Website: apple
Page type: address-validator
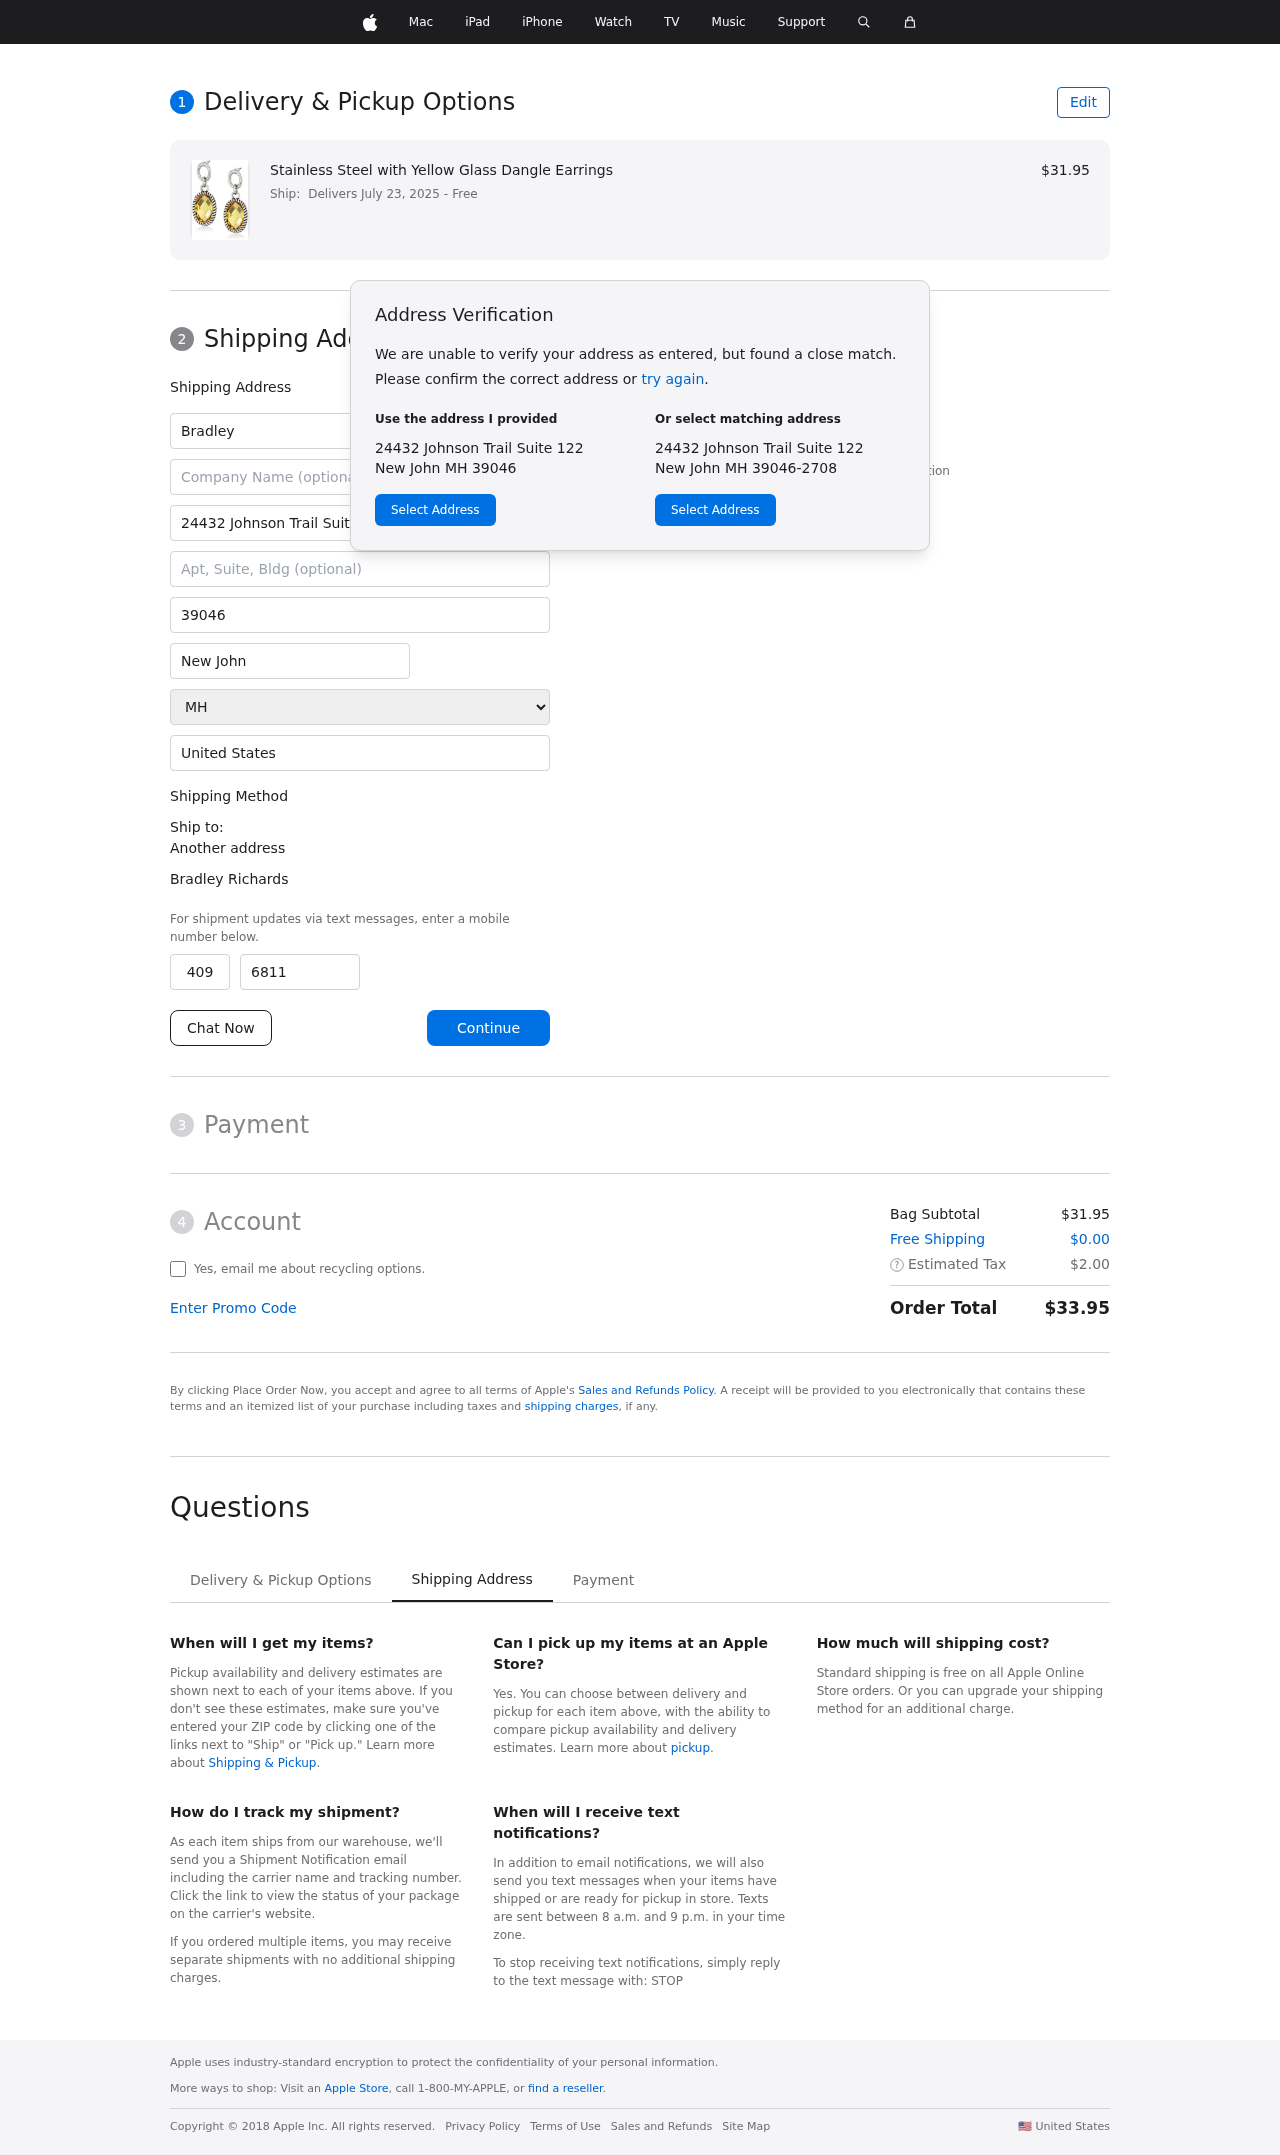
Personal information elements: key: PII_CITY
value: New John
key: PII_COUNTRY
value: United States
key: PII_FIRSTNAME
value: Bradley
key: PII_FULLNAME
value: Bradley Richards
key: PII_LASTNAME
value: Richards
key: PII_PHONE_AREA
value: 409
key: PII_PHONE_SUFFIX
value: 6811
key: PII_POSTCODE
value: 39046
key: PII_STATE
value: MH
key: PII_STREET
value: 24432 Johnson Trail Suite 122
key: PII_CITY_STATE_ZIP
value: New John MH 39046
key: PII_STATE_ABBR
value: MH
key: PII_POSTCODE_FULL
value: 39046
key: PII_POSTCODE_NUMERIC
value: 39046
Product elements: key: PRODUCT1_NAME
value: Stainless Steel with Yellow Glass Dangle Earrings
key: PRODUCT1_PRICE
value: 31.95
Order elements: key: ORDER_DELIVERY_DATE
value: Delivers July 23, 2025
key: ORDER_SUBTOTAL
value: $31.95
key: ORDER_SHIPPING_COST
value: $0.00
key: ORDER_TAX
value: $2.00
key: ORDER_TOTAL
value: $33.95